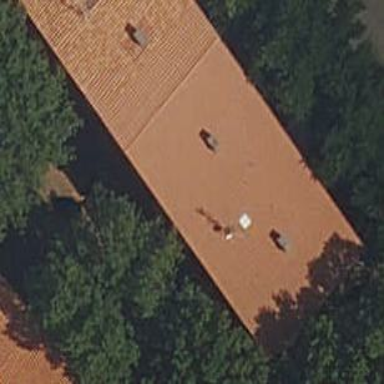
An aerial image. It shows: Apartments building with gabled roof that is oriented along.